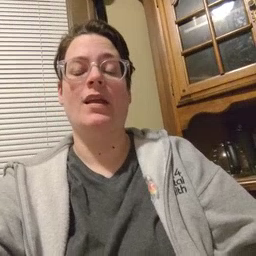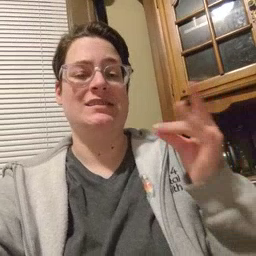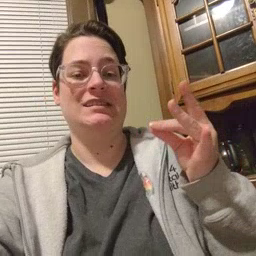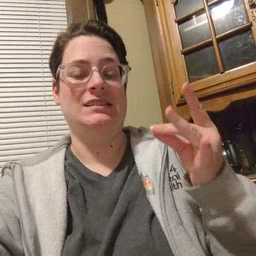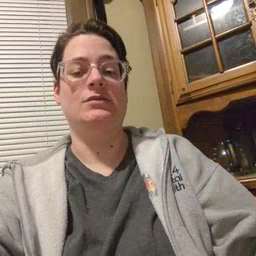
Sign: sticky